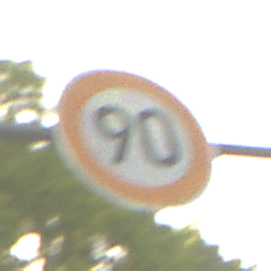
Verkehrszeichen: Geschwindigkeit90
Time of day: SunriseSunset
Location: Outdoor (RoadRail)
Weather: Clear
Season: NotSpecified
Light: Natural